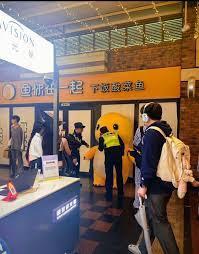
Label: nailong